Question: I need my unit to move to the enemy when i clicking mouse on enemy and destroy when my unit touch him
For moving i use navmesh and raycast hit
All units have navmesh agent
Enemies moving by points

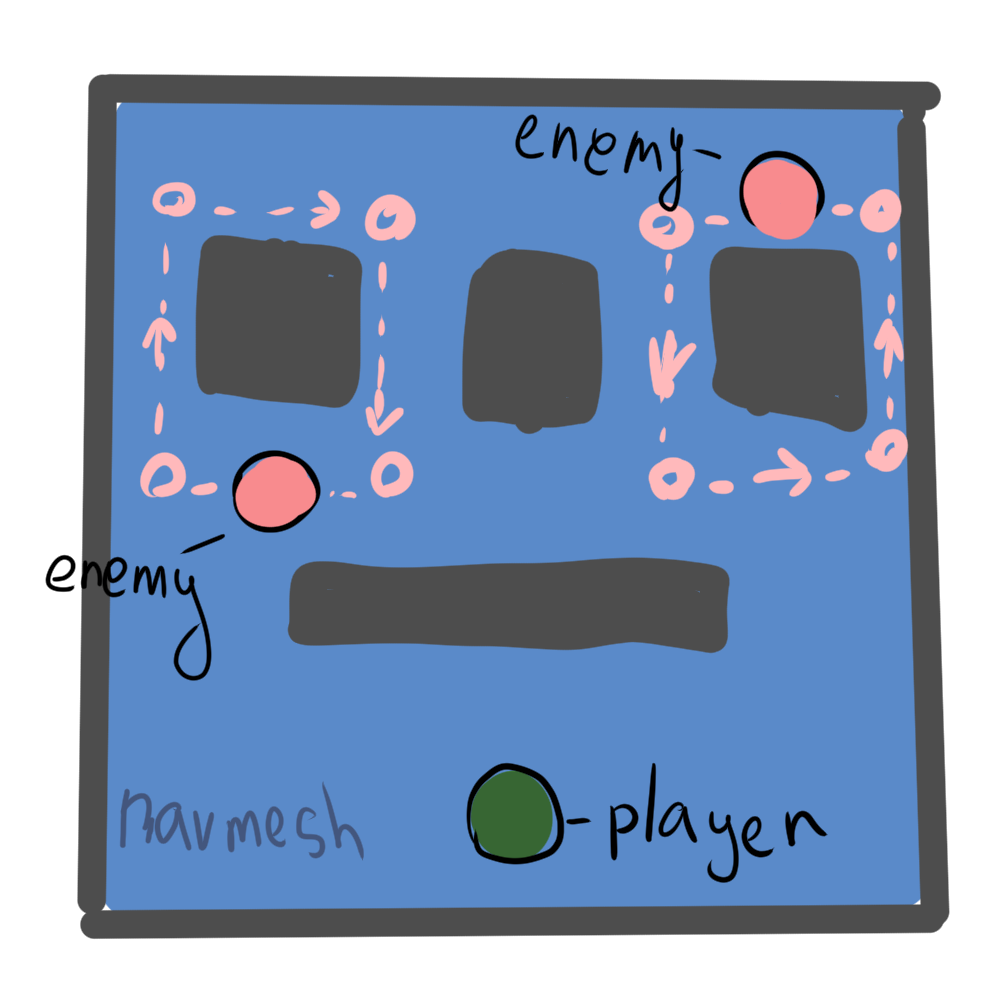
Answer: Lot of ways to do that: i give you the global idea and you adapt to your script
i have set layer for enemy to "enemy" just to be sure to chase a clicked enemy. layer enemy = 8 in my sample
3 phases:
First phase: Click detection and trap the gameobject clicked
'''
private bool chasing = false;
public Transform selectedTarget;
if (Input.GetMouseButtonDown(0))
{
//Shoot ray from mouse position
Ray ray = Camera.main.ScreenPointToRay(Input.mousePosition);
RaycastHit[] hits = Physics.RaycastAll(ray);
foreach (RaycastHit hit in hits)
{ //Loop through all the hits
if (hit.transform.gameObject.layer == 8)
{ //Make a new layer for targets
//You hit a target!
selectedTarget = hit.transform.root;
chasing = true;//its an enemy go to chase it
break; //Break out because we don't need to check anymore
}
}
}
'''
Second phase: chase the enemy. so you have to use colliders and at least one rigidbody, you have plenty of tutorial which explains how to detect collision.
'''
if (chasing)
{
// here i have choosen a speed of 5f
transform.position = Vector3.MoveTowards(transform.position, selectedTarget.position, 5f * Time.deltaTime);
}
'''
Destroy on Collision with OnCollisionEnter (or InTriggerEnter)
'''
void OnCollisionEnter(Collision col)
{
if (col.gameObject.tag == "enemy")
{
Destroy(col.gameObject);
}
}
'''
The given code is for 3d game, if you are using a 2d game, just adapt the code to 2D, no difficulties to do that .